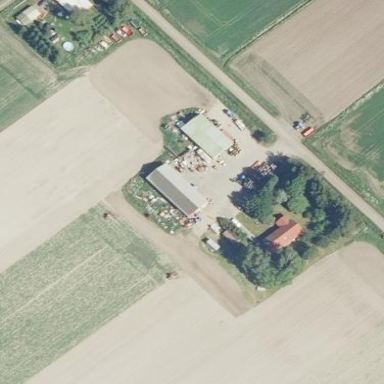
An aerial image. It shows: Farmyard area.